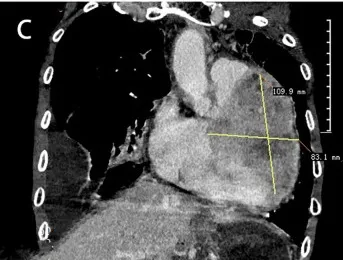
Diagnostic imaging. Chest CT scan mediastinal window (C, D) with contrast enhancement showed that the heart shadow had increased. A round, soft-tissue mass was observed at the left edge of the Cardiac margin. Multiple lymph node shadows were observed at the left hilum of the lung and mediastinum.
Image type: radiology (ct)